You are looking at the wavelet scalogram of a bearing's acceleration signal. Determine the bearing's health state. Answer with exactly one of: normal, inner_race, outer_race, ball.
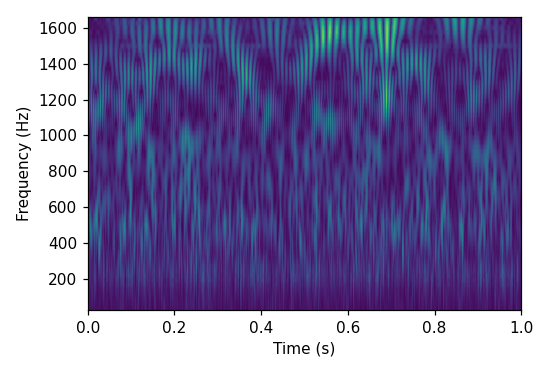
Answer: normal